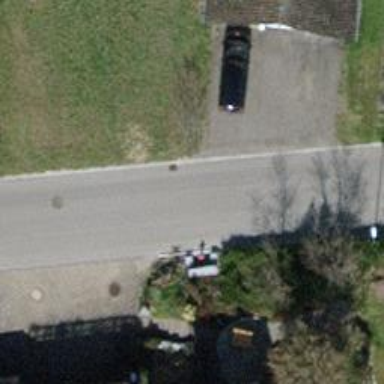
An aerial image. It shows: Residential road with asphalt surface and no sidewalks.